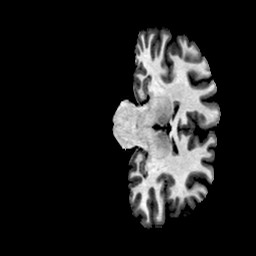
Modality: T1w
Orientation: coronal
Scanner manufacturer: ge
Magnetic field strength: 3 T
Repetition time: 0.00766 s
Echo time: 0.003476 s